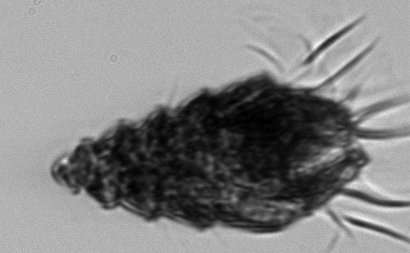
Label: Laboea_strobila